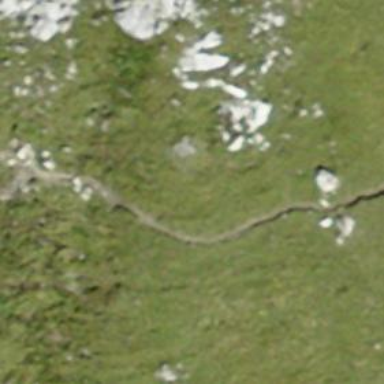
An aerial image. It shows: Path.